Aerial crown-view tile of a tropical tree (Barro Colorado Island, Panama), acquired 20250124:
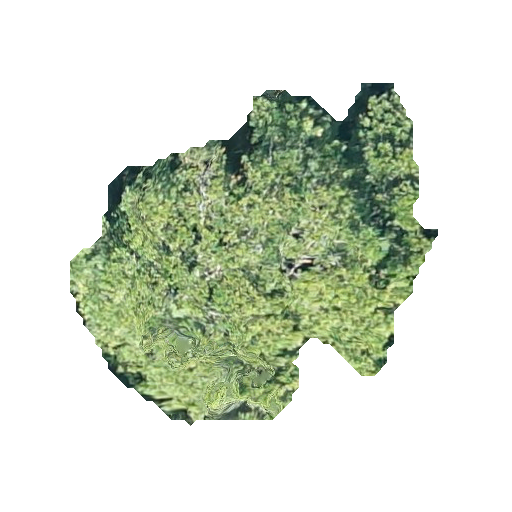
Species: Simarouba amara
GBIF accepted scientific name: Simarouba amara
Crown area: 123.538 m²